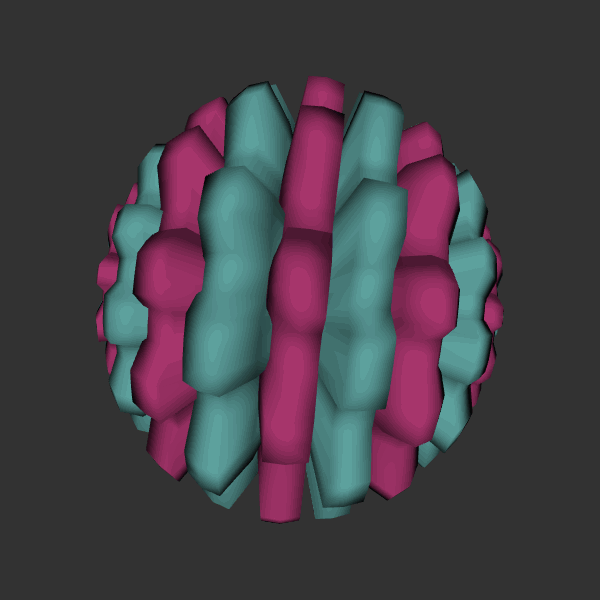
Background: dark